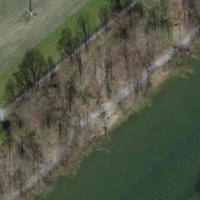
EUNIS habitat code: 44
Species observed at this site:
Acer pseudoplatanus